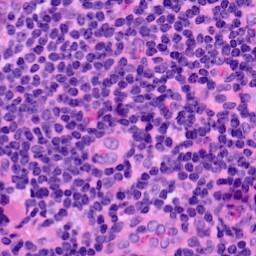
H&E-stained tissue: LymphNode